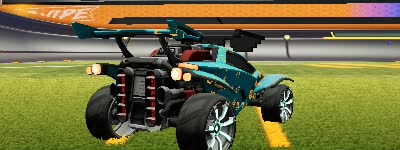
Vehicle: octane